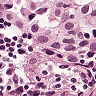
Metastatic tissue present: yes